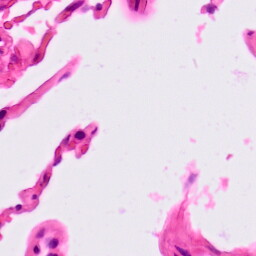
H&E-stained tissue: Lung